Question: I have a problem with cmd.ExecuteReader() i get a Npgsql.PostgresException
'''
public void connectDB()
{
try
{
server = "localhost";
database = "DoveVer3";
uid = "admin";
password = "admin";
string connectionString;
connectionString = "Host=" + server + ";Username =" + uid + ";" + "PASSWORD=" + password + ";DATABASE=" + database;
connection.ConnectionString = connectionString;
connection.Open();
}
catch (Exception e)
{
MessageBox.Show(e.Message);
}
}
'''
I get the Exeption in the code below:
'''
public void AddDoveToDB(Dove dove)
{
//add new dove record to tableDB
connectDB();
cmd = new NpgsqlCommand();
cmd.Connection = connection;
cmd.CommandText = "SELECT * FROM " + DoveTableDB + " WHERE '" + DoveIdColumnDoveTable + "' = '" + dove.GetDoveId() + "'";
NpgsqlDataReader rdr = cmd.ExecuteReader(); //// <<<<< HERE
if (rdr.Read() != true)
{
rdr.Close();
cmd.Parameters.Clear();
cmd.CommandText = "INSERT INTO " + DoveTableDB + "(" + DoveIdColumnDoveTable + "," + DoveIdFatherColumnDoveTable + "," + DoveIdMotherColumnDoveTable + "," + DoveEyesColorColumnDoveTable + "," + DoveFeatherColorDoveTable + "," + DoveImageNameColumnDoveTable + "," + DoveSexColumnDoveTable +") VALUES ('" + dove.GetDoveId() + "','" + dove.GetDoveFatherId() + "','" + dove.GetDoveMotherId() + "','" + dove.GetEyesColor() + "','" + dove.GetFeathersColor()+ "','" + dove.GetImageName() + "','" + dove.GetSex()+ "')";
cmd.ExecuteNonQuery();
}
connection.Close();
}
'''
My database is called DoveVer3 and my schema DoveSchema here is my table code:

'''
Name: DoveTable; Type: TABLE; Schema: DoveSchema; Owner: admin
--
CREATE TABLE "DoveTable" (
"doveId" character varying(20)[] NOT NULL,
"doveFather" character varying(20)[],
"doveMother" character varying,
"doveEyesColor" character varying(20)[],
"doveFeathersColor" character varying(20)[],
"doveSex" smallint DEFAULT 3 NOT NULL,
"imageName" character varying(30)
);
ALTER TABLE "DoveTable" OWNER TO admin;
'''
The Exceptions Base messege:
> relation "dovetable" don't exist; Statemants: {SELECT * FROM DoveTable
WHERE 'doveId' = 'Test'}
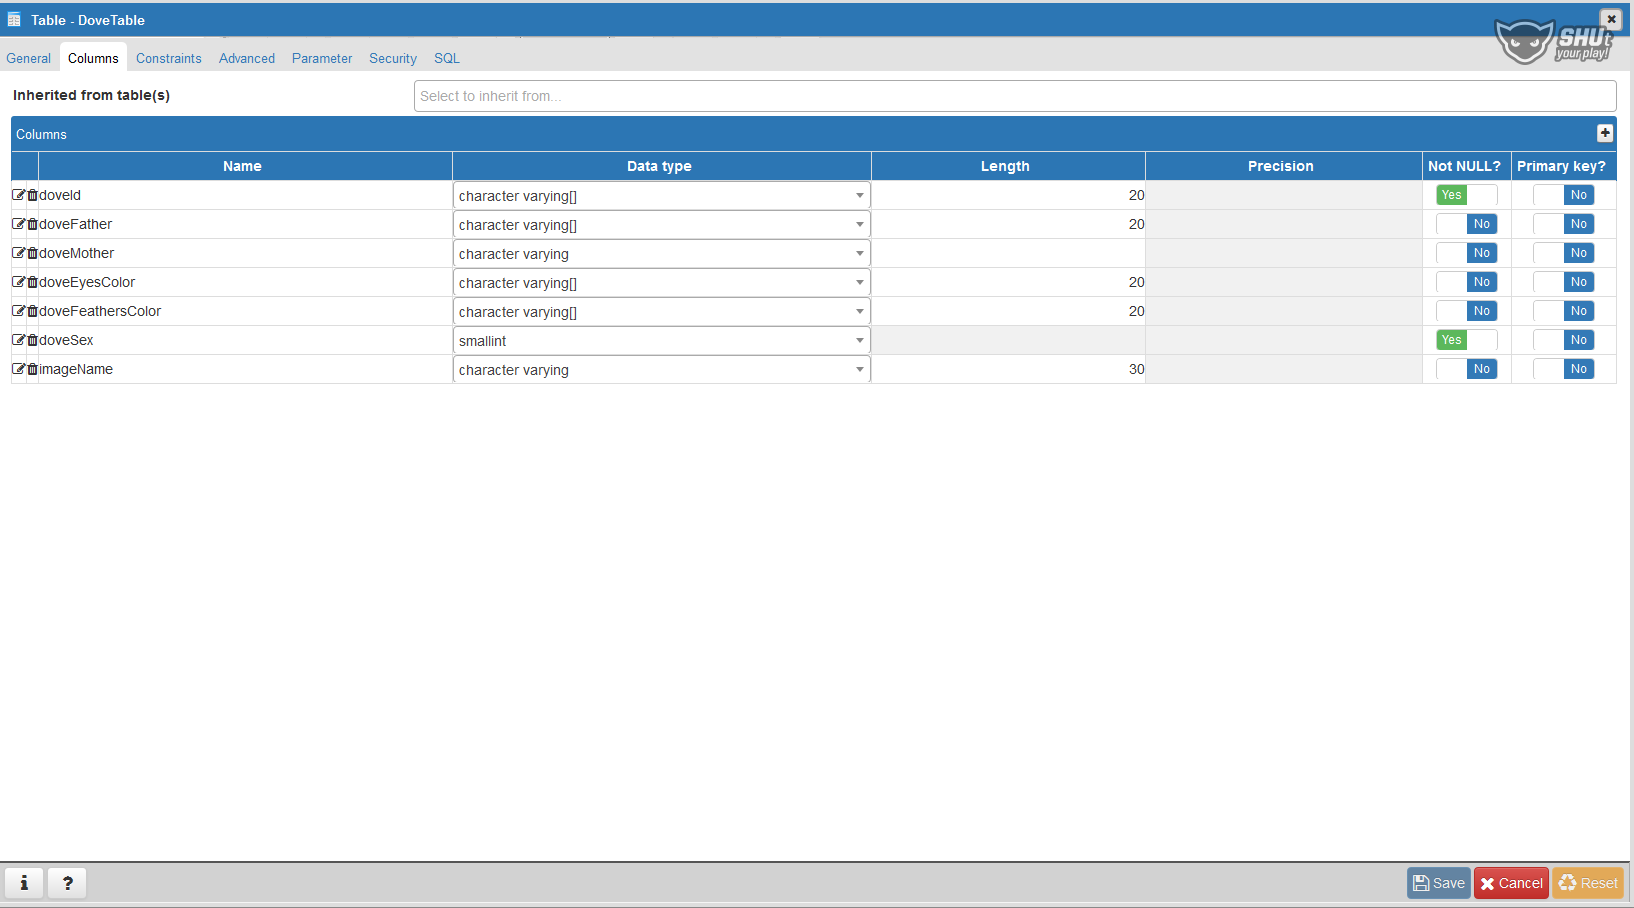
Answer: By default all identifiers passed to PostgreSQL will be considered lower-case. Based on your creation script you used a <URL> when defining your table so the following is required when using the name of your table.
'''
SELECT * FROM "DoveTable"
'''
Notice that it is wrapped in double quotes and the 'D' and 'T' are both capitalized. When using quoted-identifiers you must always write them out exactly the way you defined them.